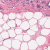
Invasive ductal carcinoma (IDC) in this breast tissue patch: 0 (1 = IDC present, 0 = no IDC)